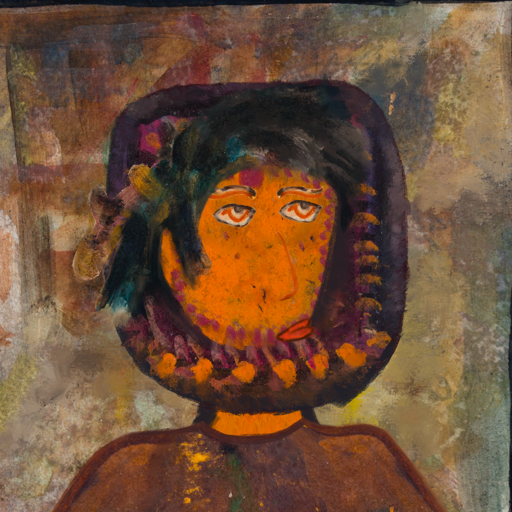
Background: Mosgoul, Head And Neck Side: Doll_w_Hair, Face Side: Experience, Bust: Comrade, Hair Side: Pipe, Head Accessory: Blank, Second Necklace: Blank, Necklace: Blank, Baby: Blank